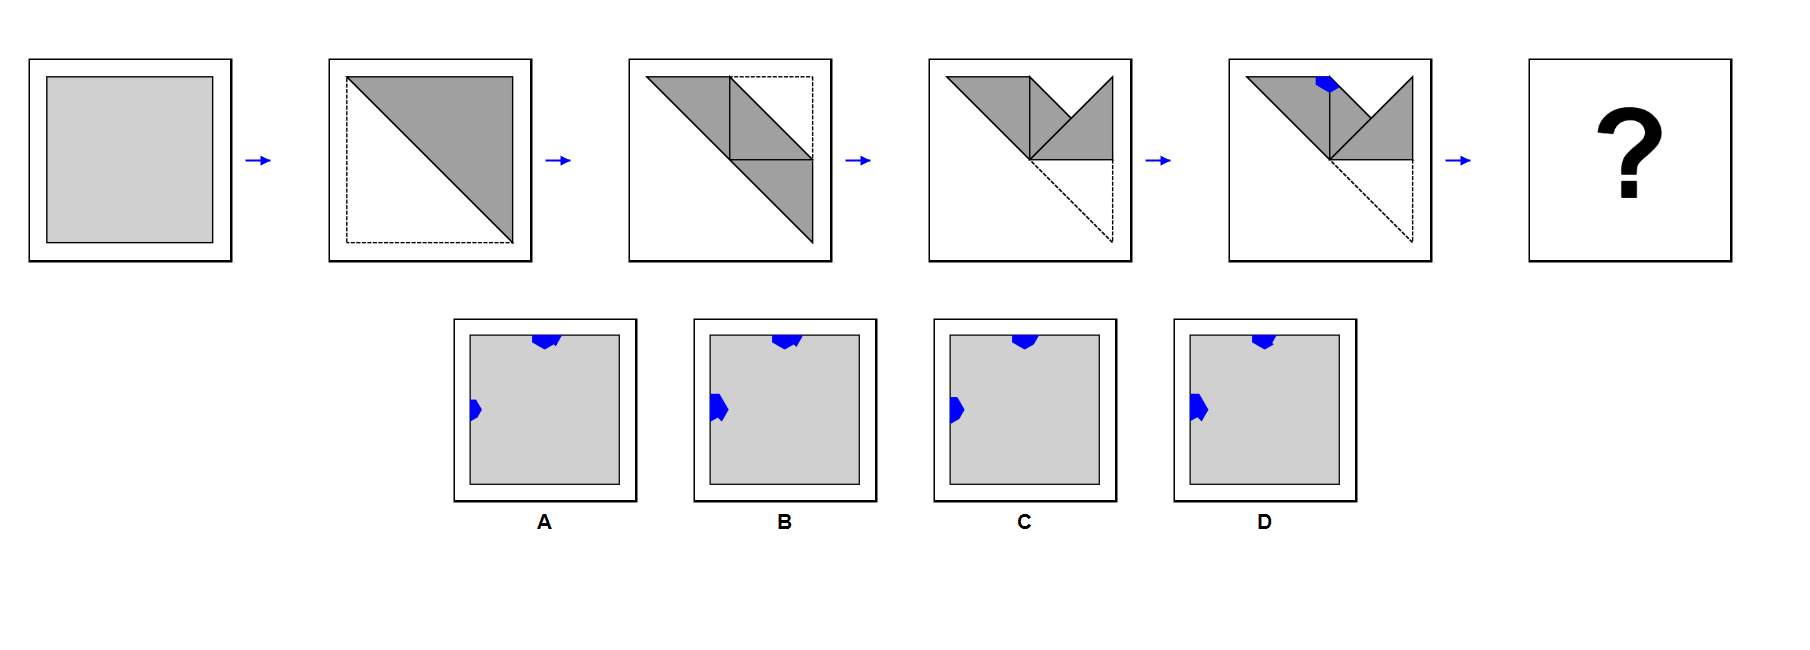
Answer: C